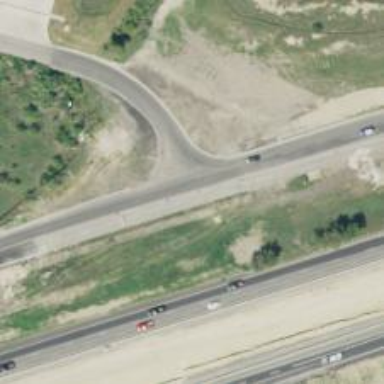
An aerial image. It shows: Secondary road with asphalt surface and frontage road.